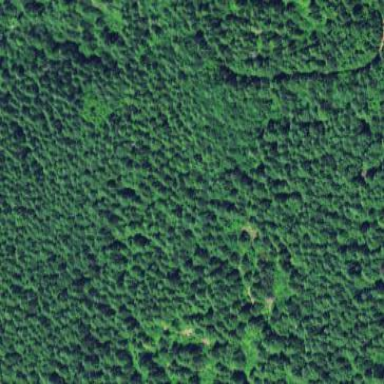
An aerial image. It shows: Clearcut area created by human activity.